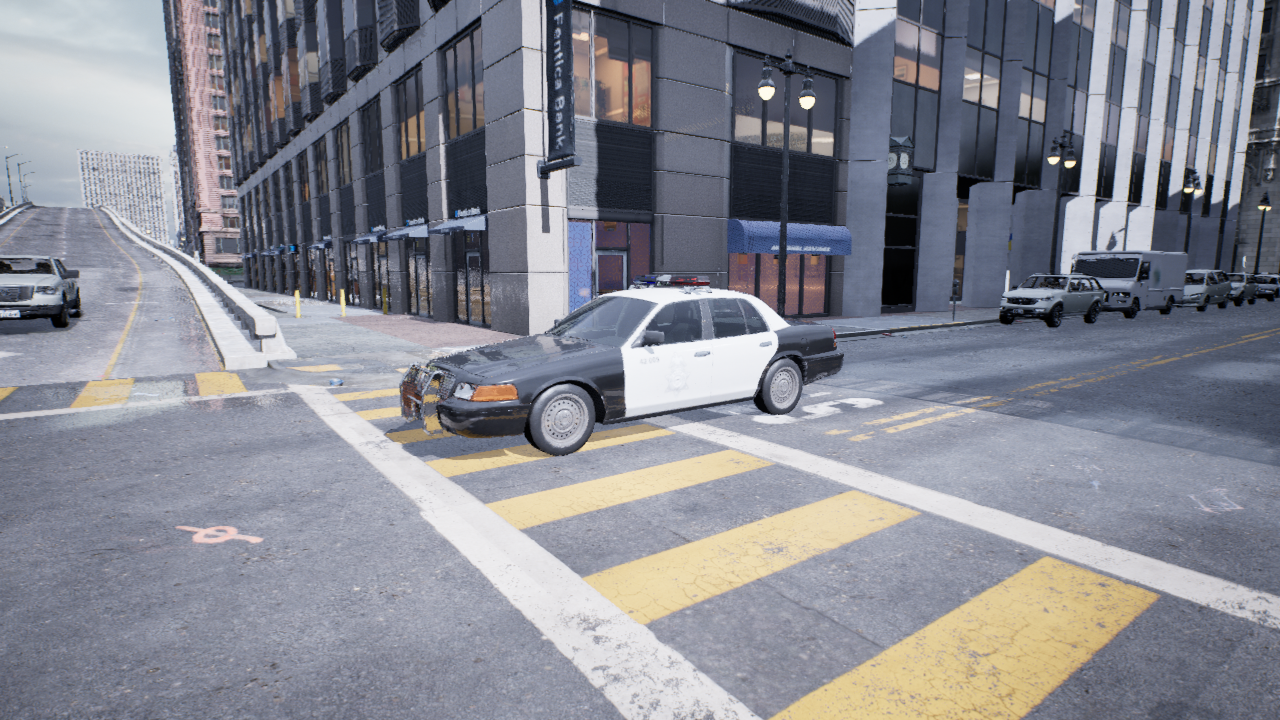
Venue: residential
Lighting: overcast
Vehicle rig: sedan